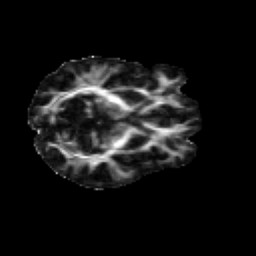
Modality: FA
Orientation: axial
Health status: healthy
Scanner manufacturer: siemens
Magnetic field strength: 3 T
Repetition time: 10 s
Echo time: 0.092 s